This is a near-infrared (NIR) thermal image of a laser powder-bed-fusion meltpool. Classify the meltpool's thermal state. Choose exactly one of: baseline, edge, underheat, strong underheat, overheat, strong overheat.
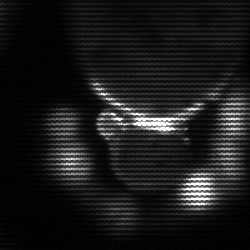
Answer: baseline